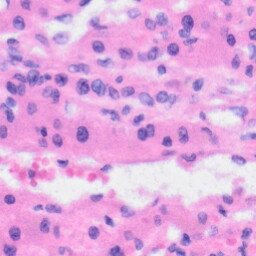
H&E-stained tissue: Liver